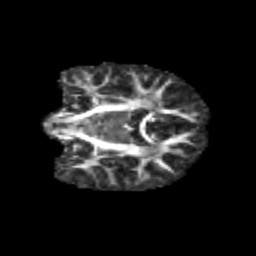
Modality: FA
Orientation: coronal
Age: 9
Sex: female
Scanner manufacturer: siemens
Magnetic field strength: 3 T
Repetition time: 3.8 s
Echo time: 0.07 s